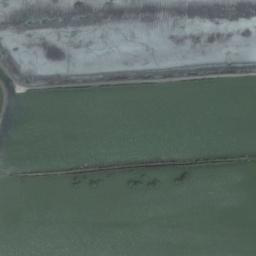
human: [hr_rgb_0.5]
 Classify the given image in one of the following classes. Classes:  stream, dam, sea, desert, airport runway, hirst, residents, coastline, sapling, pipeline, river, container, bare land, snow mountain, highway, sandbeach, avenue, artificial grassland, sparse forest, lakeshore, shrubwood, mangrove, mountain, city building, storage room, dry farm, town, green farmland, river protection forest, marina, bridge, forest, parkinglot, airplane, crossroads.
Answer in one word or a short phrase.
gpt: green farmland